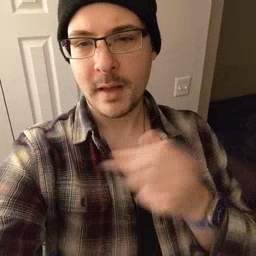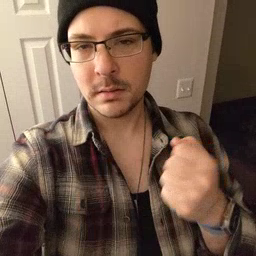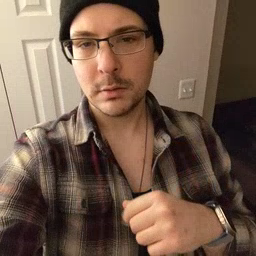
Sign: fast